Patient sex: M
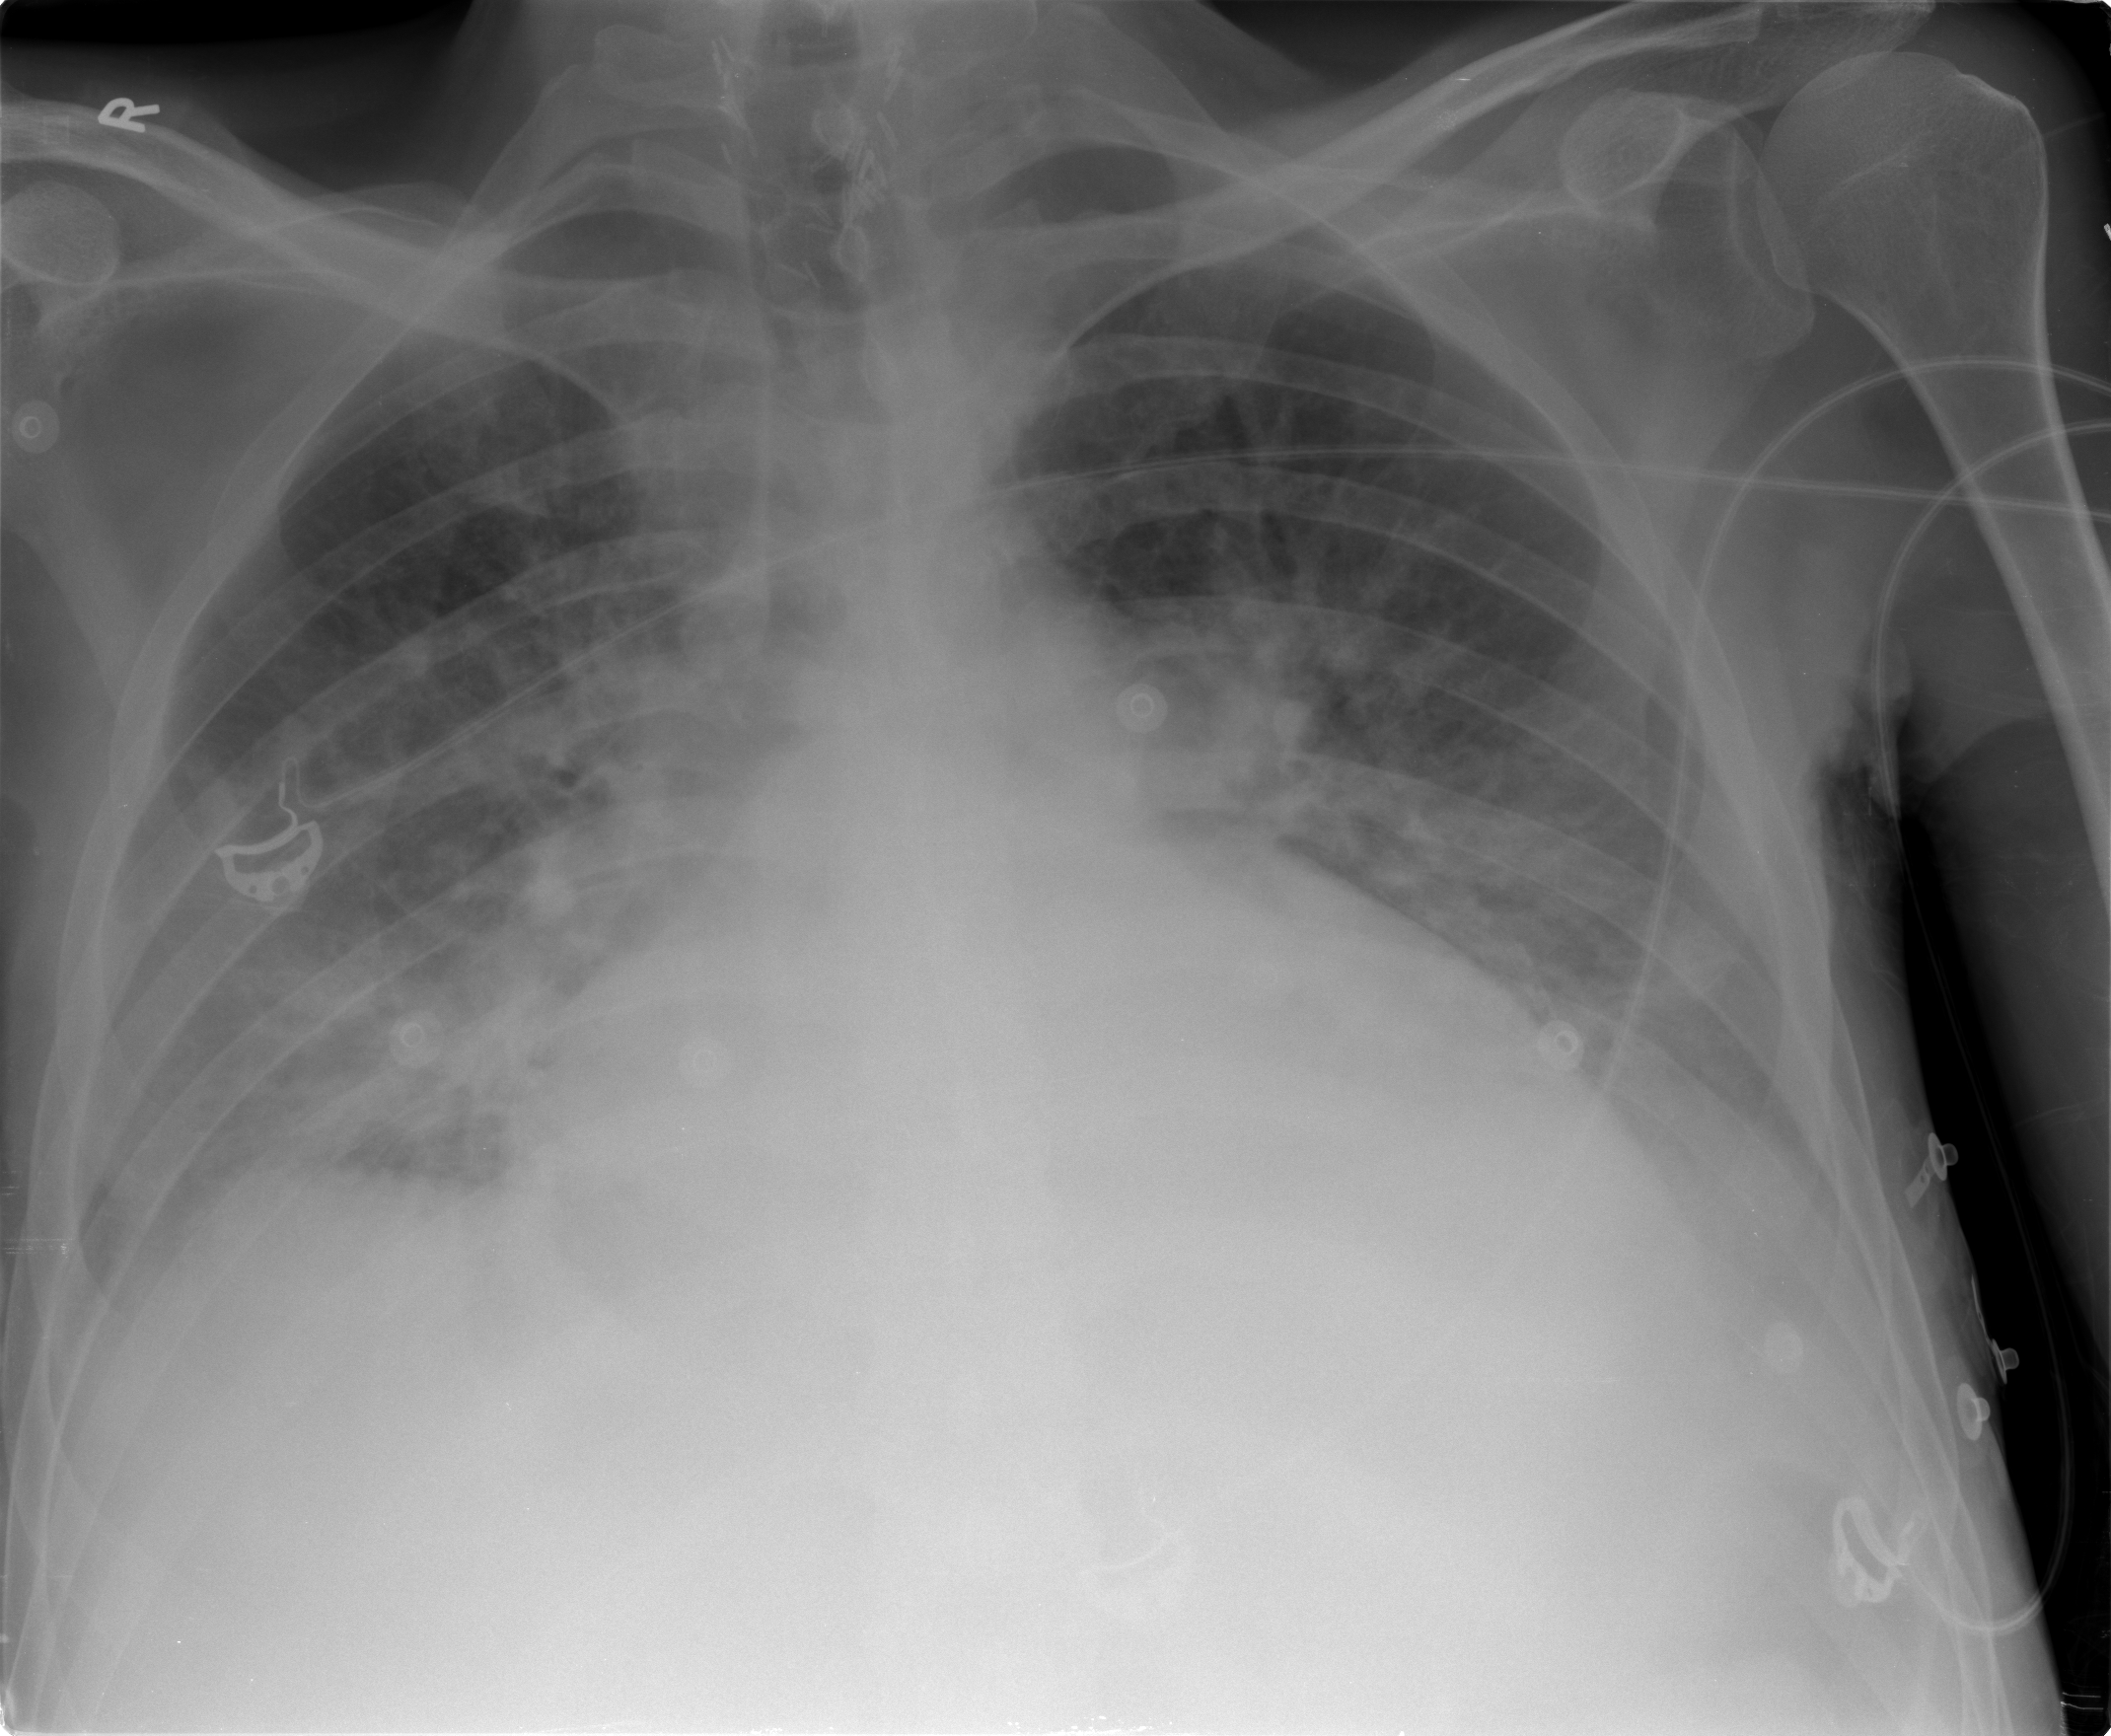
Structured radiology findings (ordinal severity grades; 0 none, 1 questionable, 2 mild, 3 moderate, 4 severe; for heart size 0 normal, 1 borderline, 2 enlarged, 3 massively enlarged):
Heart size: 2
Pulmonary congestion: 2
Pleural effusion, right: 1
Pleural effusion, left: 2
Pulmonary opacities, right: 2
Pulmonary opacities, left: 2
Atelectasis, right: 2
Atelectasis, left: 2